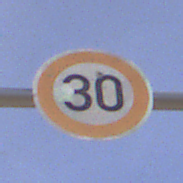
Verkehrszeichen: Geschwindigkeit30
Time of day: MorningAfternoon
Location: Outdoor (Nature)
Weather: PartlyCloudy
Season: NotSpecified
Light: Natural